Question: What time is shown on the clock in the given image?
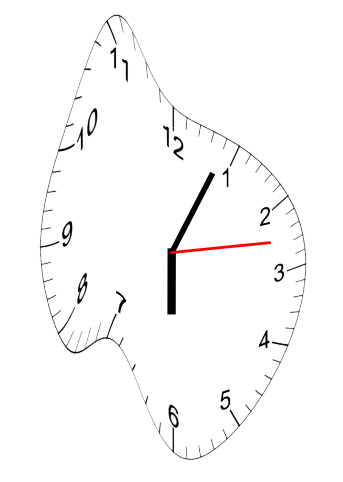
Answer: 06:04:13